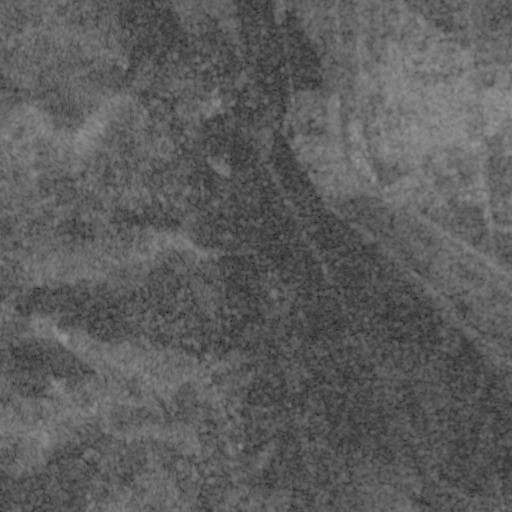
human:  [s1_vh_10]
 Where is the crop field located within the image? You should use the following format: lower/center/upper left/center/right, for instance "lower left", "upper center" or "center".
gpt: The crop field is located in the lower right of the image.
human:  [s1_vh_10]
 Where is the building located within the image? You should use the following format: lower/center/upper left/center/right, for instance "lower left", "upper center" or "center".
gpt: The building is located in the upper center of the image.
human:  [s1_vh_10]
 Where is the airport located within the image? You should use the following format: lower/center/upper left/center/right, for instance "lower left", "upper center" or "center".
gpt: There is no airport in the image.

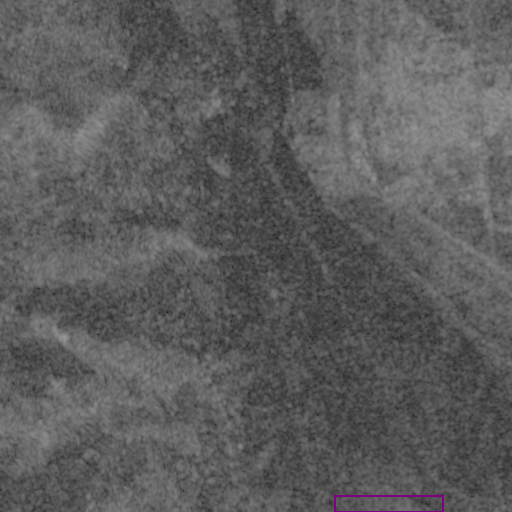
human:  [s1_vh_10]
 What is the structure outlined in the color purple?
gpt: The structure outlined in purple is a crop field.
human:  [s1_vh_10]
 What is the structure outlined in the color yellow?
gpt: There is no yellow outline.